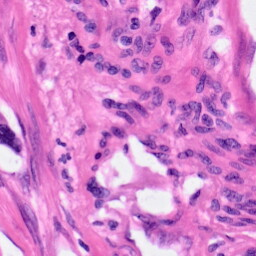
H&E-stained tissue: Pancreatic